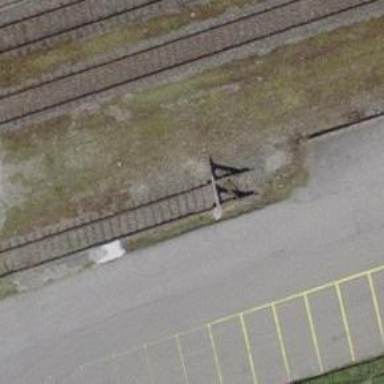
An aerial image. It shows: Railway buffer stop.